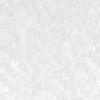
Label: no_change